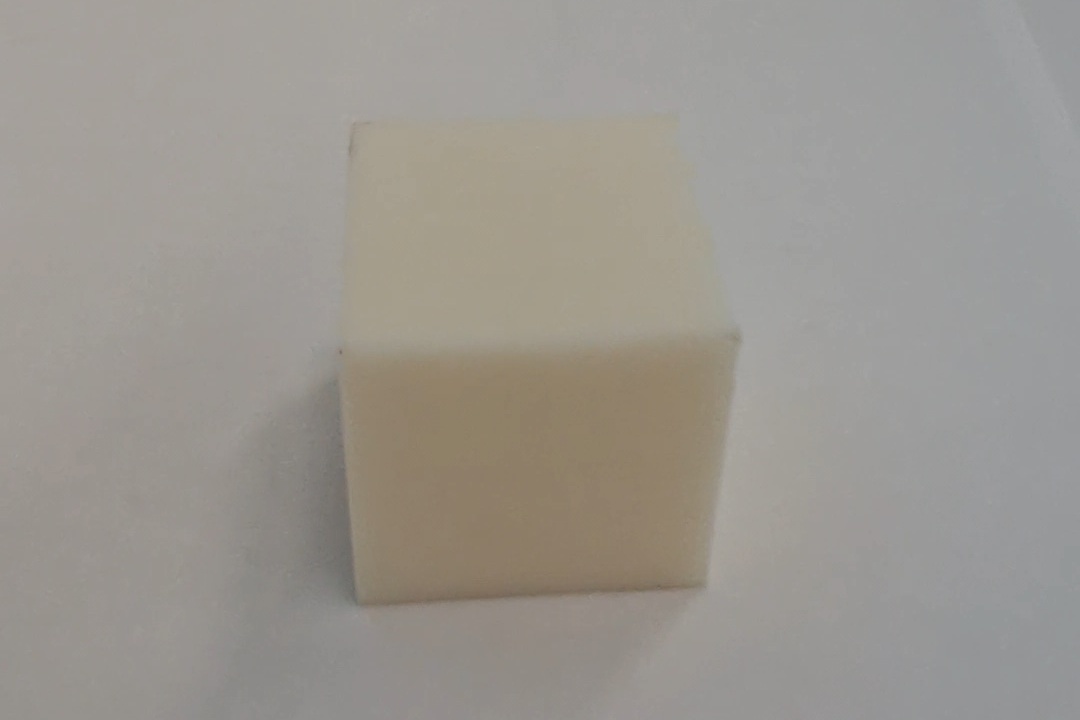
Label: Cuboid